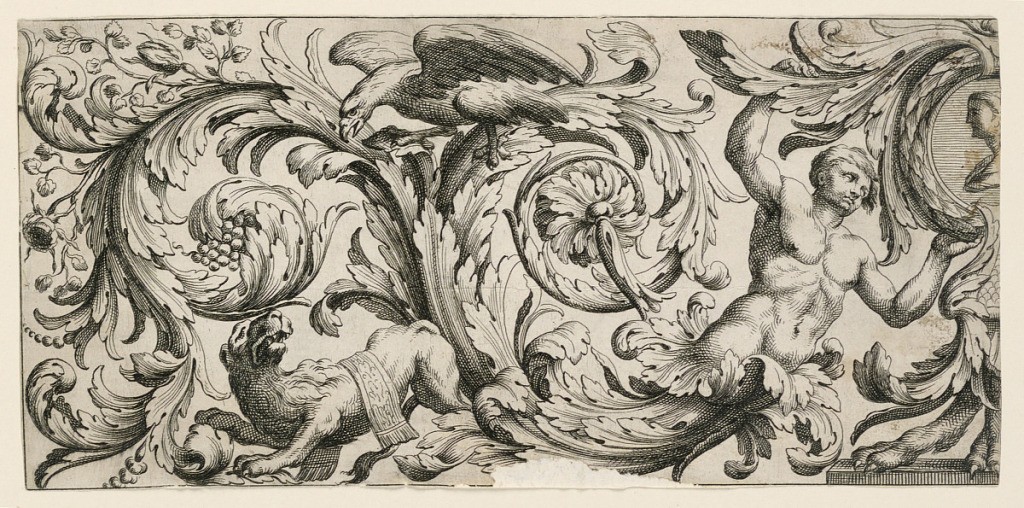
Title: Frieze
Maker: Jean Le Pautre, French, 1618–1682
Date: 1640–50
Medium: Etching on white laid paper
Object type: Print
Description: Acanthus rinceaux originate from the half-figure of a man holding a medallion portrait of a woman at right. An eagle and a lion watch each other. (RB'44)